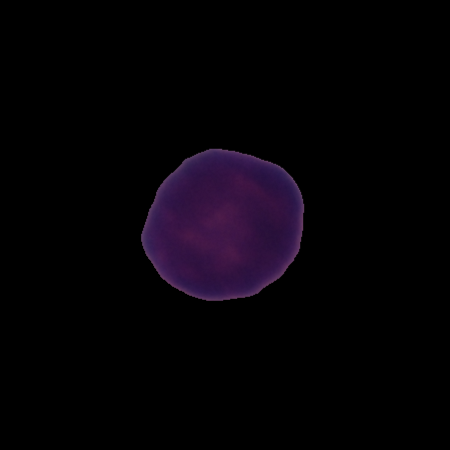
Label: healthy